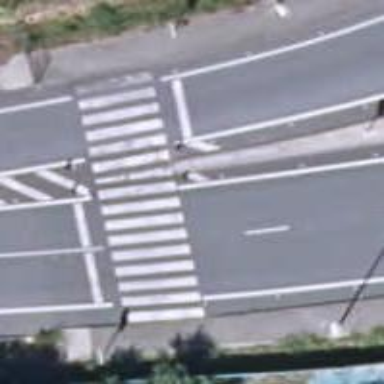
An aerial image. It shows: Marked crossing on the road.